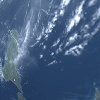
Label: water